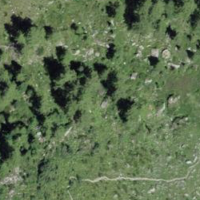
EUNIS habitat code: 31
Species observed at this site:
Cyaniris semiargus
Erebia melampus
Erebia tyndarus
Fabriciana niobe
Parnassius phoebus